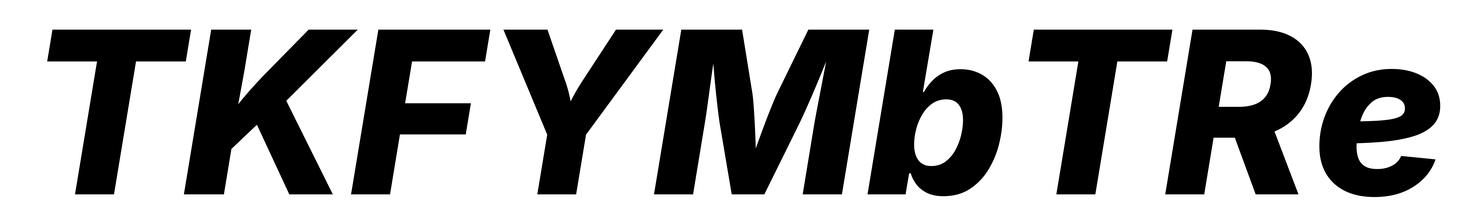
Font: Inter-Italic_ExtraBold_Italic